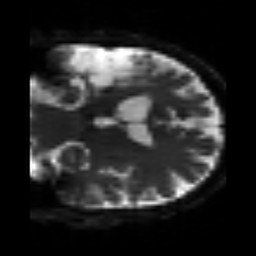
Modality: sbref
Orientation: coronal
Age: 47
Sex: male
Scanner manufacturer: siemens
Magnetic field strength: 3 T
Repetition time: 3.2 s
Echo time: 0.081 s